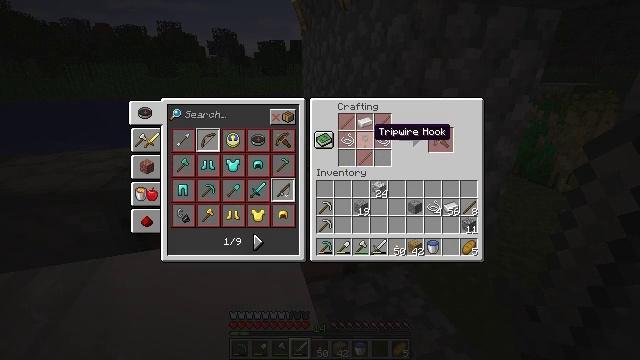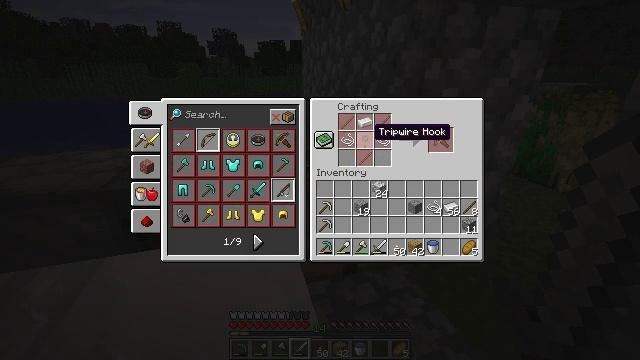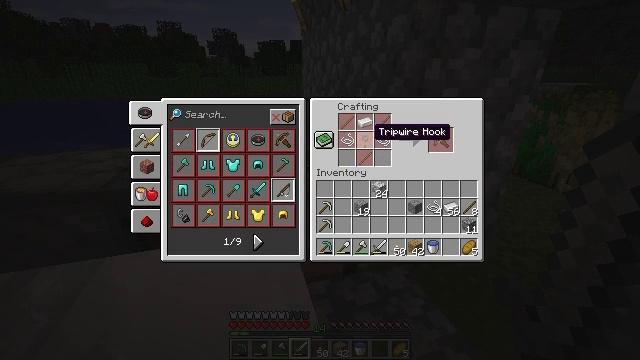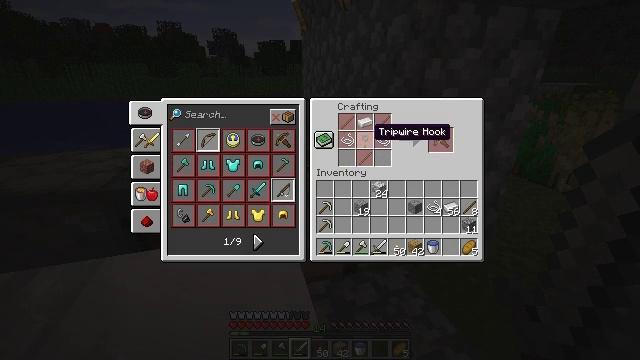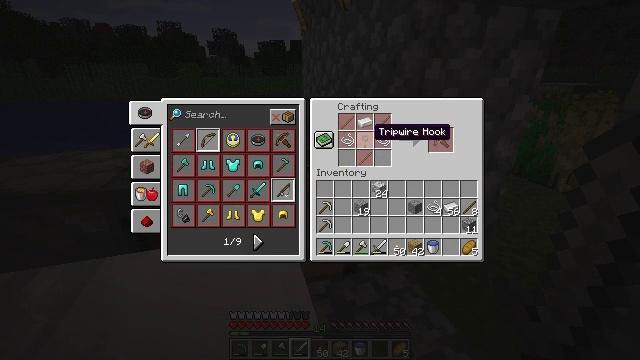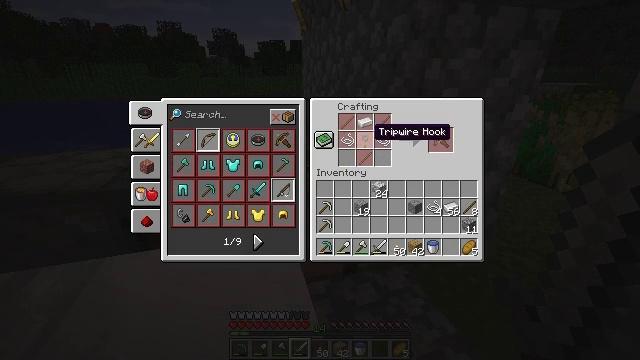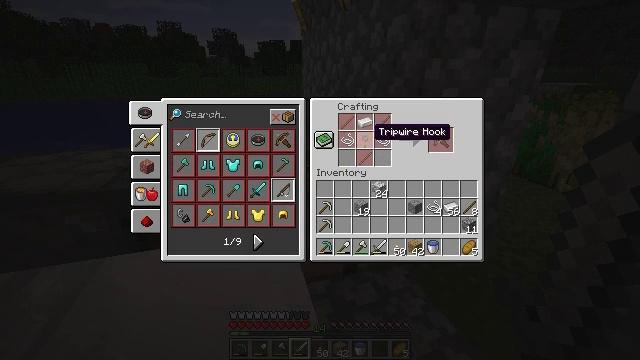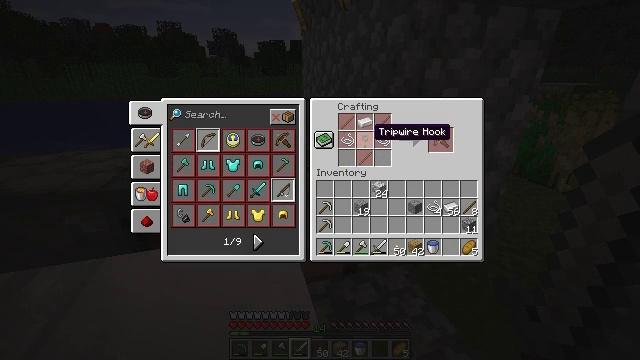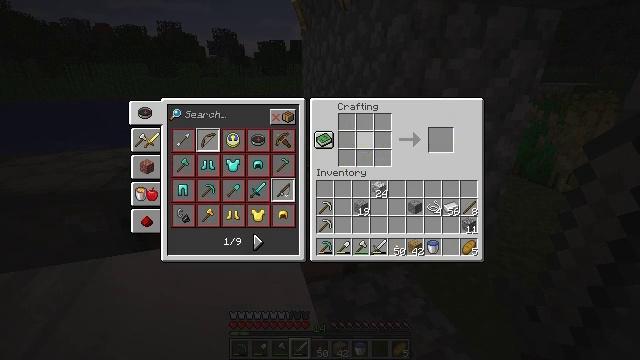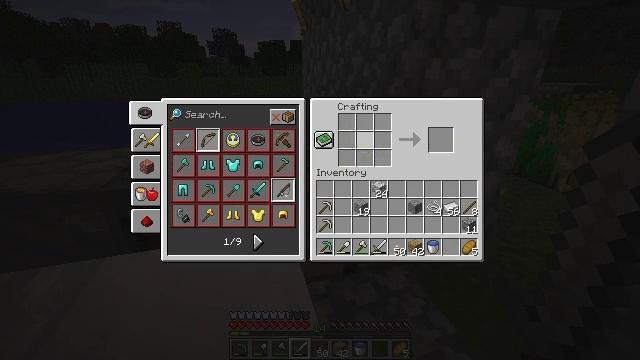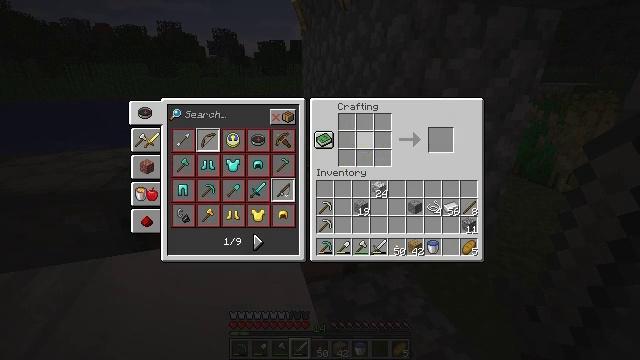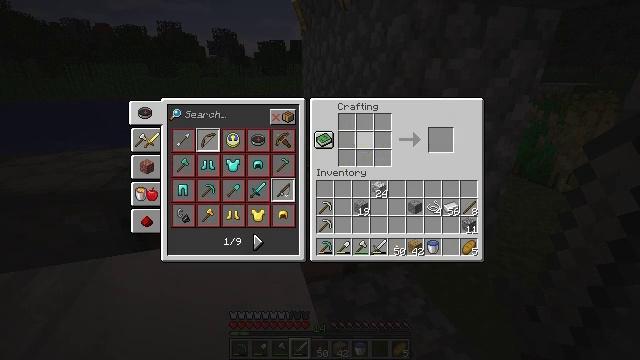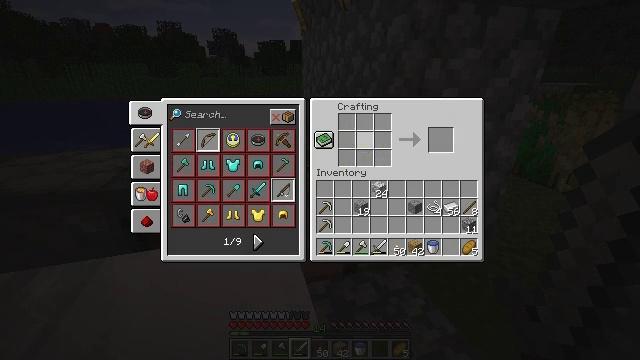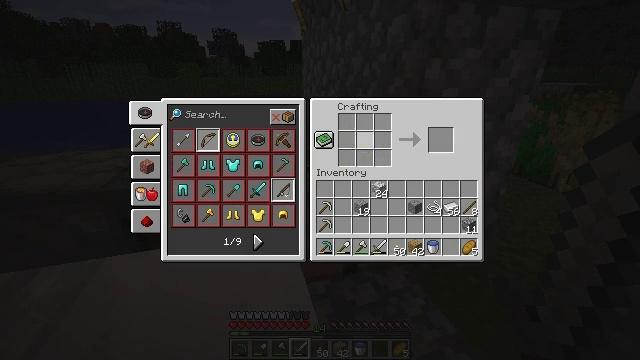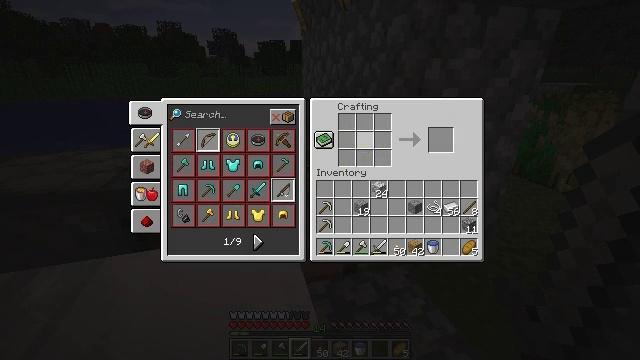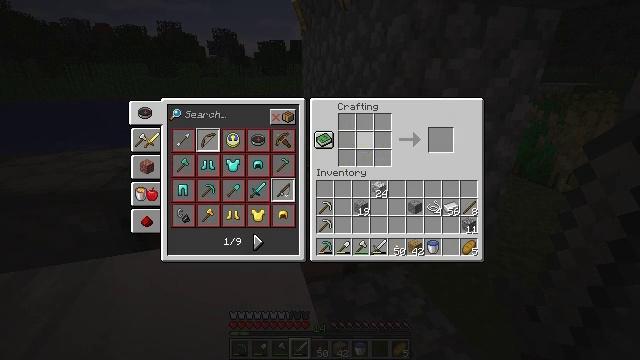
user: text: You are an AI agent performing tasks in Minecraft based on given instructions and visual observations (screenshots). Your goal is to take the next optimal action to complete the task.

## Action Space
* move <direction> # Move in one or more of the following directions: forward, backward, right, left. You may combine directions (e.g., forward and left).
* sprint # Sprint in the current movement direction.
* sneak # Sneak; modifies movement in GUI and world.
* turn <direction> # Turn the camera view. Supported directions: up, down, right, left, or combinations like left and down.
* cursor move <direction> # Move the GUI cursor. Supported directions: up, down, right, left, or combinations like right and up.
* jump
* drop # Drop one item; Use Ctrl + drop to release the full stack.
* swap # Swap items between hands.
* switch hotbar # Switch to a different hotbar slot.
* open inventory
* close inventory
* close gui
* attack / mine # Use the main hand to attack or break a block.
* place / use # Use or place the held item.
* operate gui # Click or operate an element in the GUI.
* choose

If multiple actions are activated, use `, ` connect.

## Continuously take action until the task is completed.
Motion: motion action
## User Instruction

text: Craft a tripwire hook.
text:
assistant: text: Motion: no_op
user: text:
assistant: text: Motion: no_op
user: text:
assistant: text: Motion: no_op
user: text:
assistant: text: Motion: no_op
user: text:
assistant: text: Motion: no_op
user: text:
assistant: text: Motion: no_op
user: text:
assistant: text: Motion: no_op
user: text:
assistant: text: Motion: operate gui
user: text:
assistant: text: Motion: operate gui
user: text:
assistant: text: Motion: operate gui
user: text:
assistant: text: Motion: no_op
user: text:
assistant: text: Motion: no_op
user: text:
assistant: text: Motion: no_op
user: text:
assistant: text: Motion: no_op
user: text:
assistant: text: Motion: no_op
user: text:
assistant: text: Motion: no_op
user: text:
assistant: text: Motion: no_op
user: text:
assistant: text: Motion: no_op
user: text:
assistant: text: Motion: no_op
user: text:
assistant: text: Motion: no_op
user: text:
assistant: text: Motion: cursor move left
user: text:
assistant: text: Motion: cursor move left
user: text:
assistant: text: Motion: cursor move left
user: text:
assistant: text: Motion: cursor move left
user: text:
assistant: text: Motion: no_op
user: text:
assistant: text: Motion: no_op
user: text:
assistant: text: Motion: no_op
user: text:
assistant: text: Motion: no_op
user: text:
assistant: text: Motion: no_op
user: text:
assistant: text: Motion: no_op